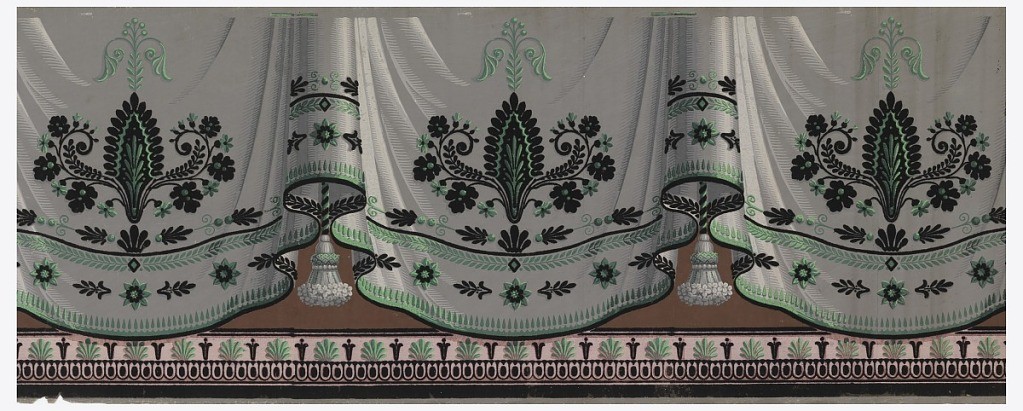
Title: Dado
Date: ca. 1810
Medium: Block printed and flocked paper
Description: Bottom border of drapery paper. Printed in gray, green, pink, brown with black flock.